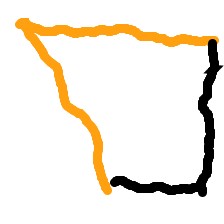
Shape: trapezoid